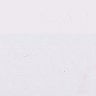
Metastatic tissue present: no